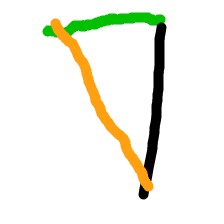
Shape: triangle